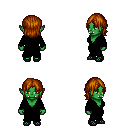
a pixel art fantasy rpg character, female body template, orc, green skin, black robe, teal pants, brunette long bangs hairstyle, ghillies, four views (front, back, left, right), 2x2 character sprite sheet, small pixel art, hard edges, no anti-aliasing